Question: I have just read that the '=>' operator for the hstore extension <URL>. This is bad news to because I have several functions in R that
rely on using this operator when storing to Postgres table that contains hstore fields.
I prepare a 'data.frame' or 'data.table' in memory (R Session) before I write to the database.
Subsequently I just write the entire table in memory to the database by using the convenient function 'dbWriteTable'. Hence it would be inconvenient to use the postgres function hstore(text,text).
What is a good strategy to handle such an announcement? I am quite surprised they are removing the operator since there must be quite some people writing to hstore alongside fields of other types. Also this is not really R-specific. It has to be the same issue for many languages..
Though I got some helpful insights so far, maybe this helps to clarify what my problem is:
I added a reproducible example for the R folks and a screenshot for the rest of the world..
I build a data.frame in R (basically a table representation in memory) like this:
'''
mydf <- structure(list(ts_key = c("somekey",
"somekey"), ts_language = c("de", "en"
), ts_labels = c(""Kurztitel" => "Wohlbefinden","mogliche_Antworten" => "fantastisch,so lala,total fertig","Wortlaut" => "Wie geht es?"",
""available_items" => "awesome,somewhat ok,wasted","short_title" => "well being","wording" => "How are you?""
)), .Names = c("ts_key", "ts_language", "ts_labels"), row.names = c(NA,
-2L), class = "data.frame")
'''
So the memory table / data.frame contains an 'hstore' as a character as one of its columns.
This is very convenient because I can have a data.frame with lots of rows and then simply use:
'''
dbWriteTable(myconnection,"somePostgresTableWithTheRightStructure",mydf,append=T)
'''
and just write the entire data.frame to the db without having to build the query or explicit looping. I'd love to keep this but I just don't know how tell 'dbWriteTable' to use hstore(text,text).
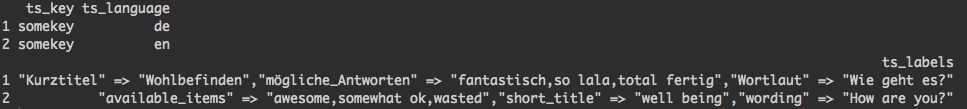
Answer: It's actually not specific to hstore: it affects other custom operators too. The reasoning for its <URL>.
> What is a good strategy to handle such an announcement?
Consider switching to using json. It has a similar '->' operator, a similar set of functions, and I imagine you've R libraries that allow to go from an object to json and back. At the database-level, the change merely involves a <URL>.